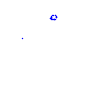
Particle: proton